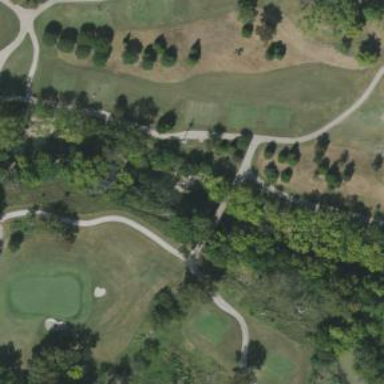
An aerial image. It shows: Path for golf carts.